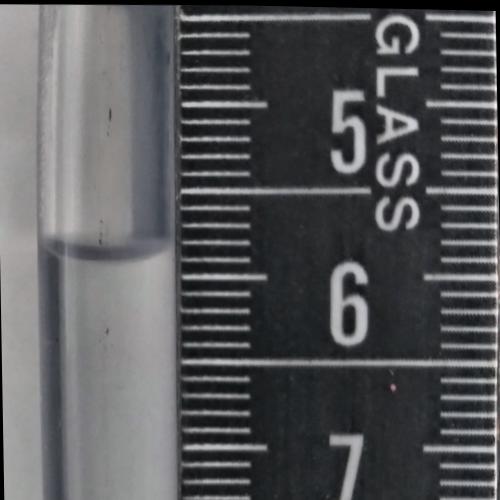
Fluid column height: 5.9 cm